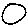
Label: circle